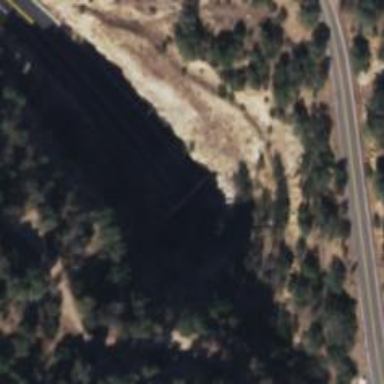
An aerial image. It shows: Asphalt trunk highway.